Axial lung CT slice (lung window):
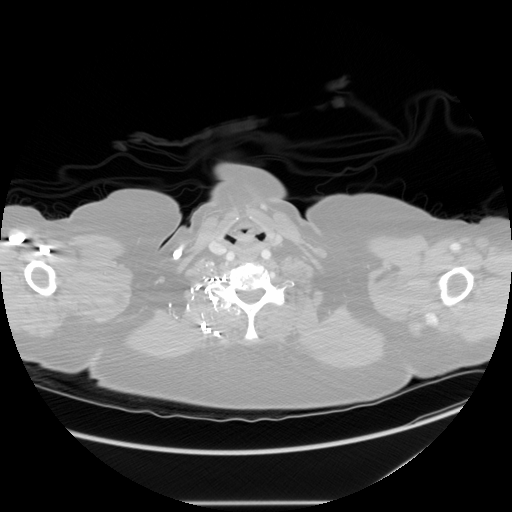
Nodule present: no